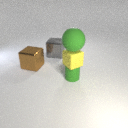
large green rubber sphere above small yellow rubber cube